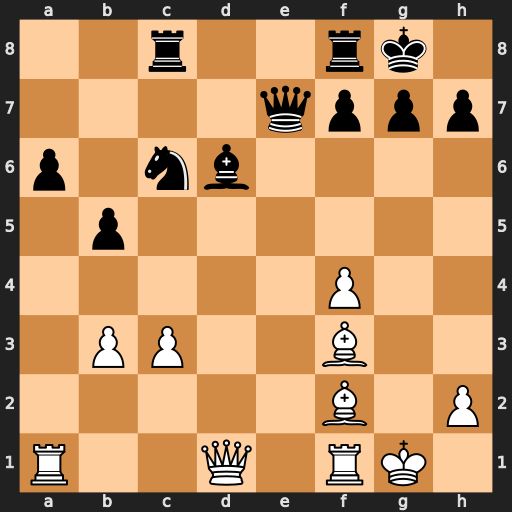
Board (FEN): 2r2rk1/4qppp/p1nb4/1p6/5P2/1PP2B2/5B1P/R2Q1RK1
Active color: w
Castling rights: -
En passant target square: -
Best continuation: Rxa6 Bxf4 Bxc6 Qg5+ Bg2